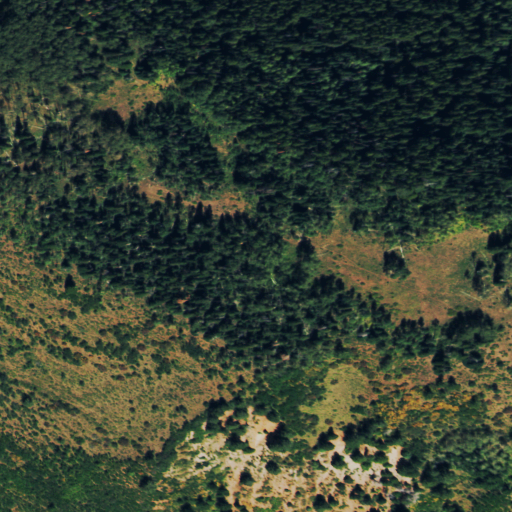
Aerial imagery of mountain in Colorado named Middle Mountain containing deciduous forest, mixed forest, evergreen forest, and shrub